Question: I noticed that with CSS like
'''
body {
background: #f00;
}
div {
background: rgba(255,255,255,0.4);
-pie-background: rgba(255,255,255,0.4);
-moz-box-shadow: 0 0 10px rgba(0,0,0,0.4);
-webkit-box-shadow: 0 0 10px rgba(0,0,0,0.4);
box-shadow: 0 0 10px rgba(0,0,0,0.4);
padding: 50px;
behavior: url(PIE.htc);
}
'''
I will get the below in FireFox & IE/PIE

is it possible to fix that? the box shadow showing through the rgba background?
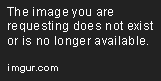
Answer: Bad news for you: It doesn't look like it works.
According to the <URL> website, it supports RGBA colours, but...
> Currently all color stops are rendered fully opaque, even if specifying an rgba color value. This is due to a limitation in VML's linear gradient syntax which does not allow setting opacity for individual color stops.
(see <URL>
They also have a ticket logged for it: <URL>